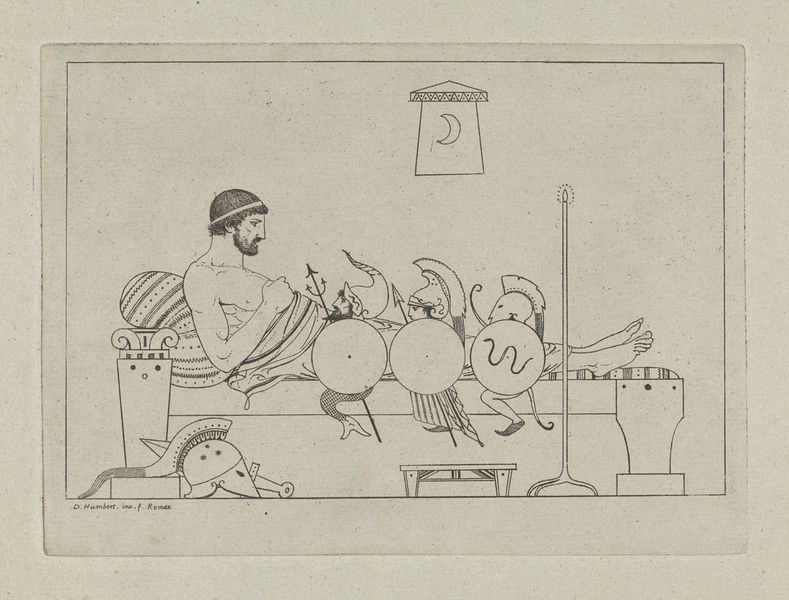
Titel: Man op Grieks rustbed
Künstler: David Pièrre Giottino Humbert de Superville
Standort: Amsterdam
Institution: Rijksmuseum
Schlagwörter: römer, römischer krieger